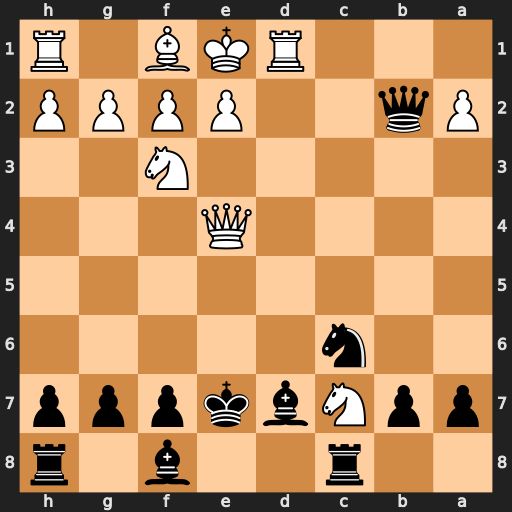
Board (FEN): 2r2b1r/ppNbkppp/2n5/8/4Q3/5N2/Pq2PPPP/3RKB1R
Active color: b
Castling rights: K
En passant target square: -
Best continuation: Kd8 Ne6+ fxe6